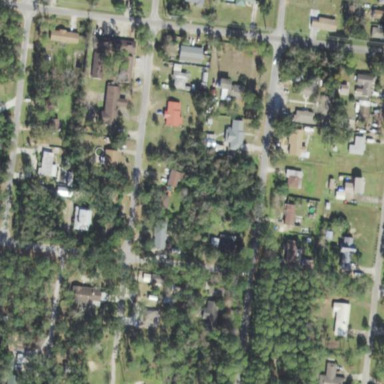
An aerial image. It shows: Residential area consisting of single-family homes.